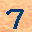
Label: 7